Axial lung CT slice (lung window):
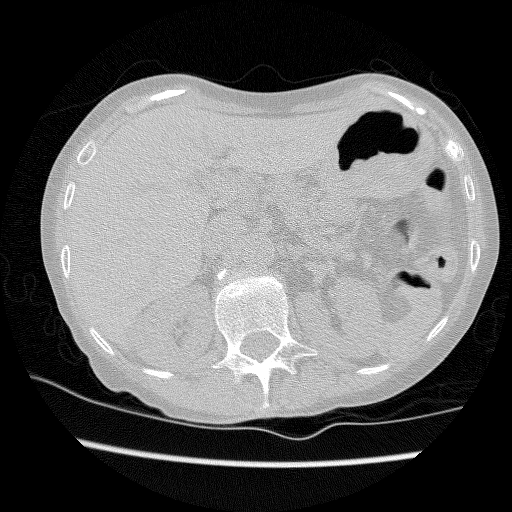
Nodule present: no